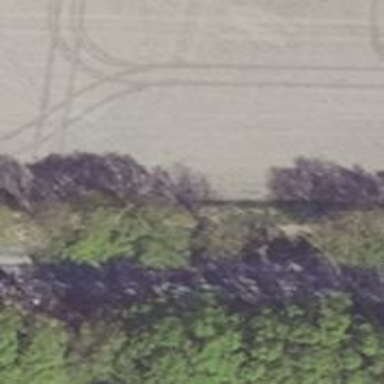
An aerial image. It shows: Row of deciduous broadleaved trees.